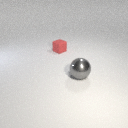
large gray metal sphere in front of small red rubber cube